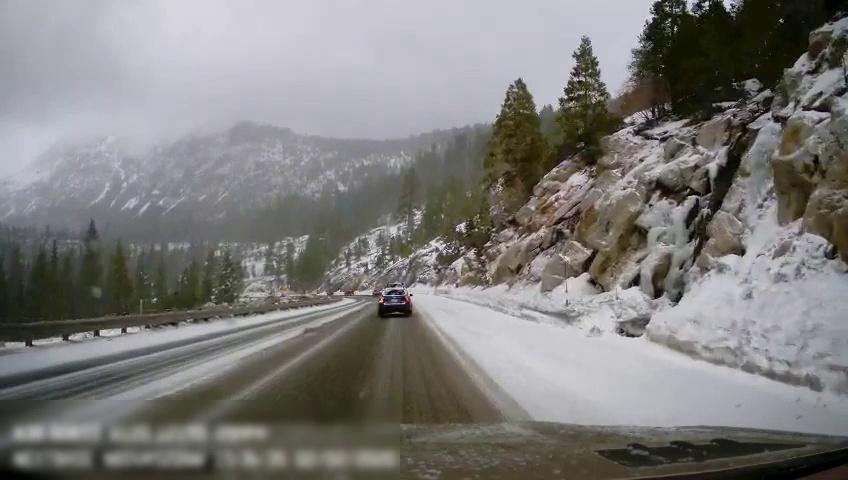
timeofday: Day
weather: Snowy
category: Drivable Space
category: Vehicles | Car